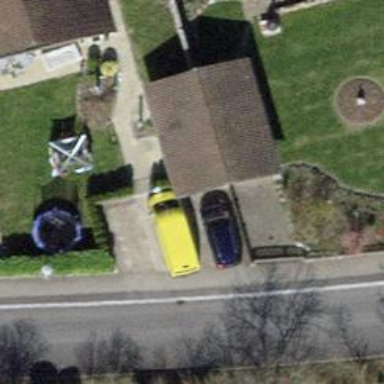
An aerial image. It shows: Group of garages.